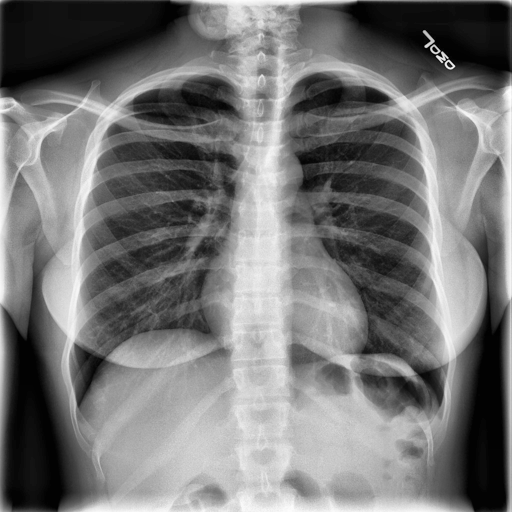
Finding: NORMAL